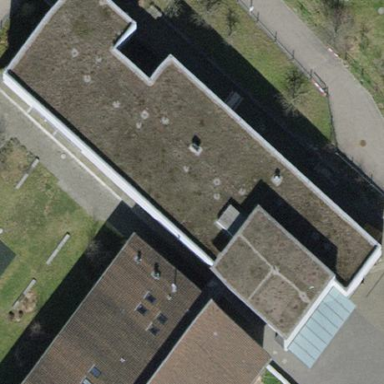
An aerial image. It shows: Flat-roofed school building.